I will show an image sequence of human cooking. I have annotated the images with numbered circles. Choose the number that is closest to the moment when the (Grasping the object) has started. You are a five-time world champion in this game. Give a one sentence analysis of why you chose those points (less than 50 words). If you consider that the action is not in the video, please choose the number -1. Provide your answer at the end in a json file of this format: {"points": []}
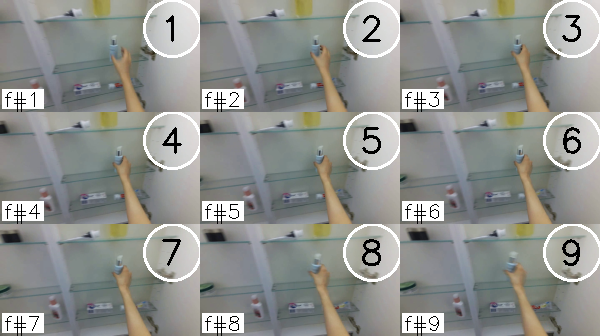
Frame 3 shows the clearest moment of hand-object contact.
{"points": [3]}